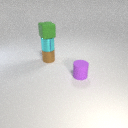
small purple rubber cylinder in front of small brown metal cylinder